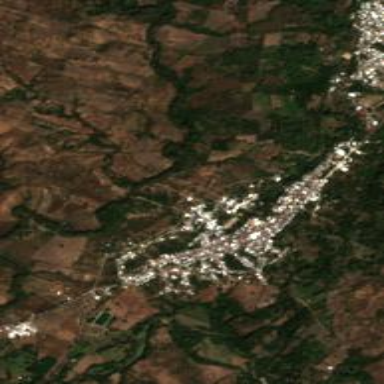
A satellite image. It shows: Town.